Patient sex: M
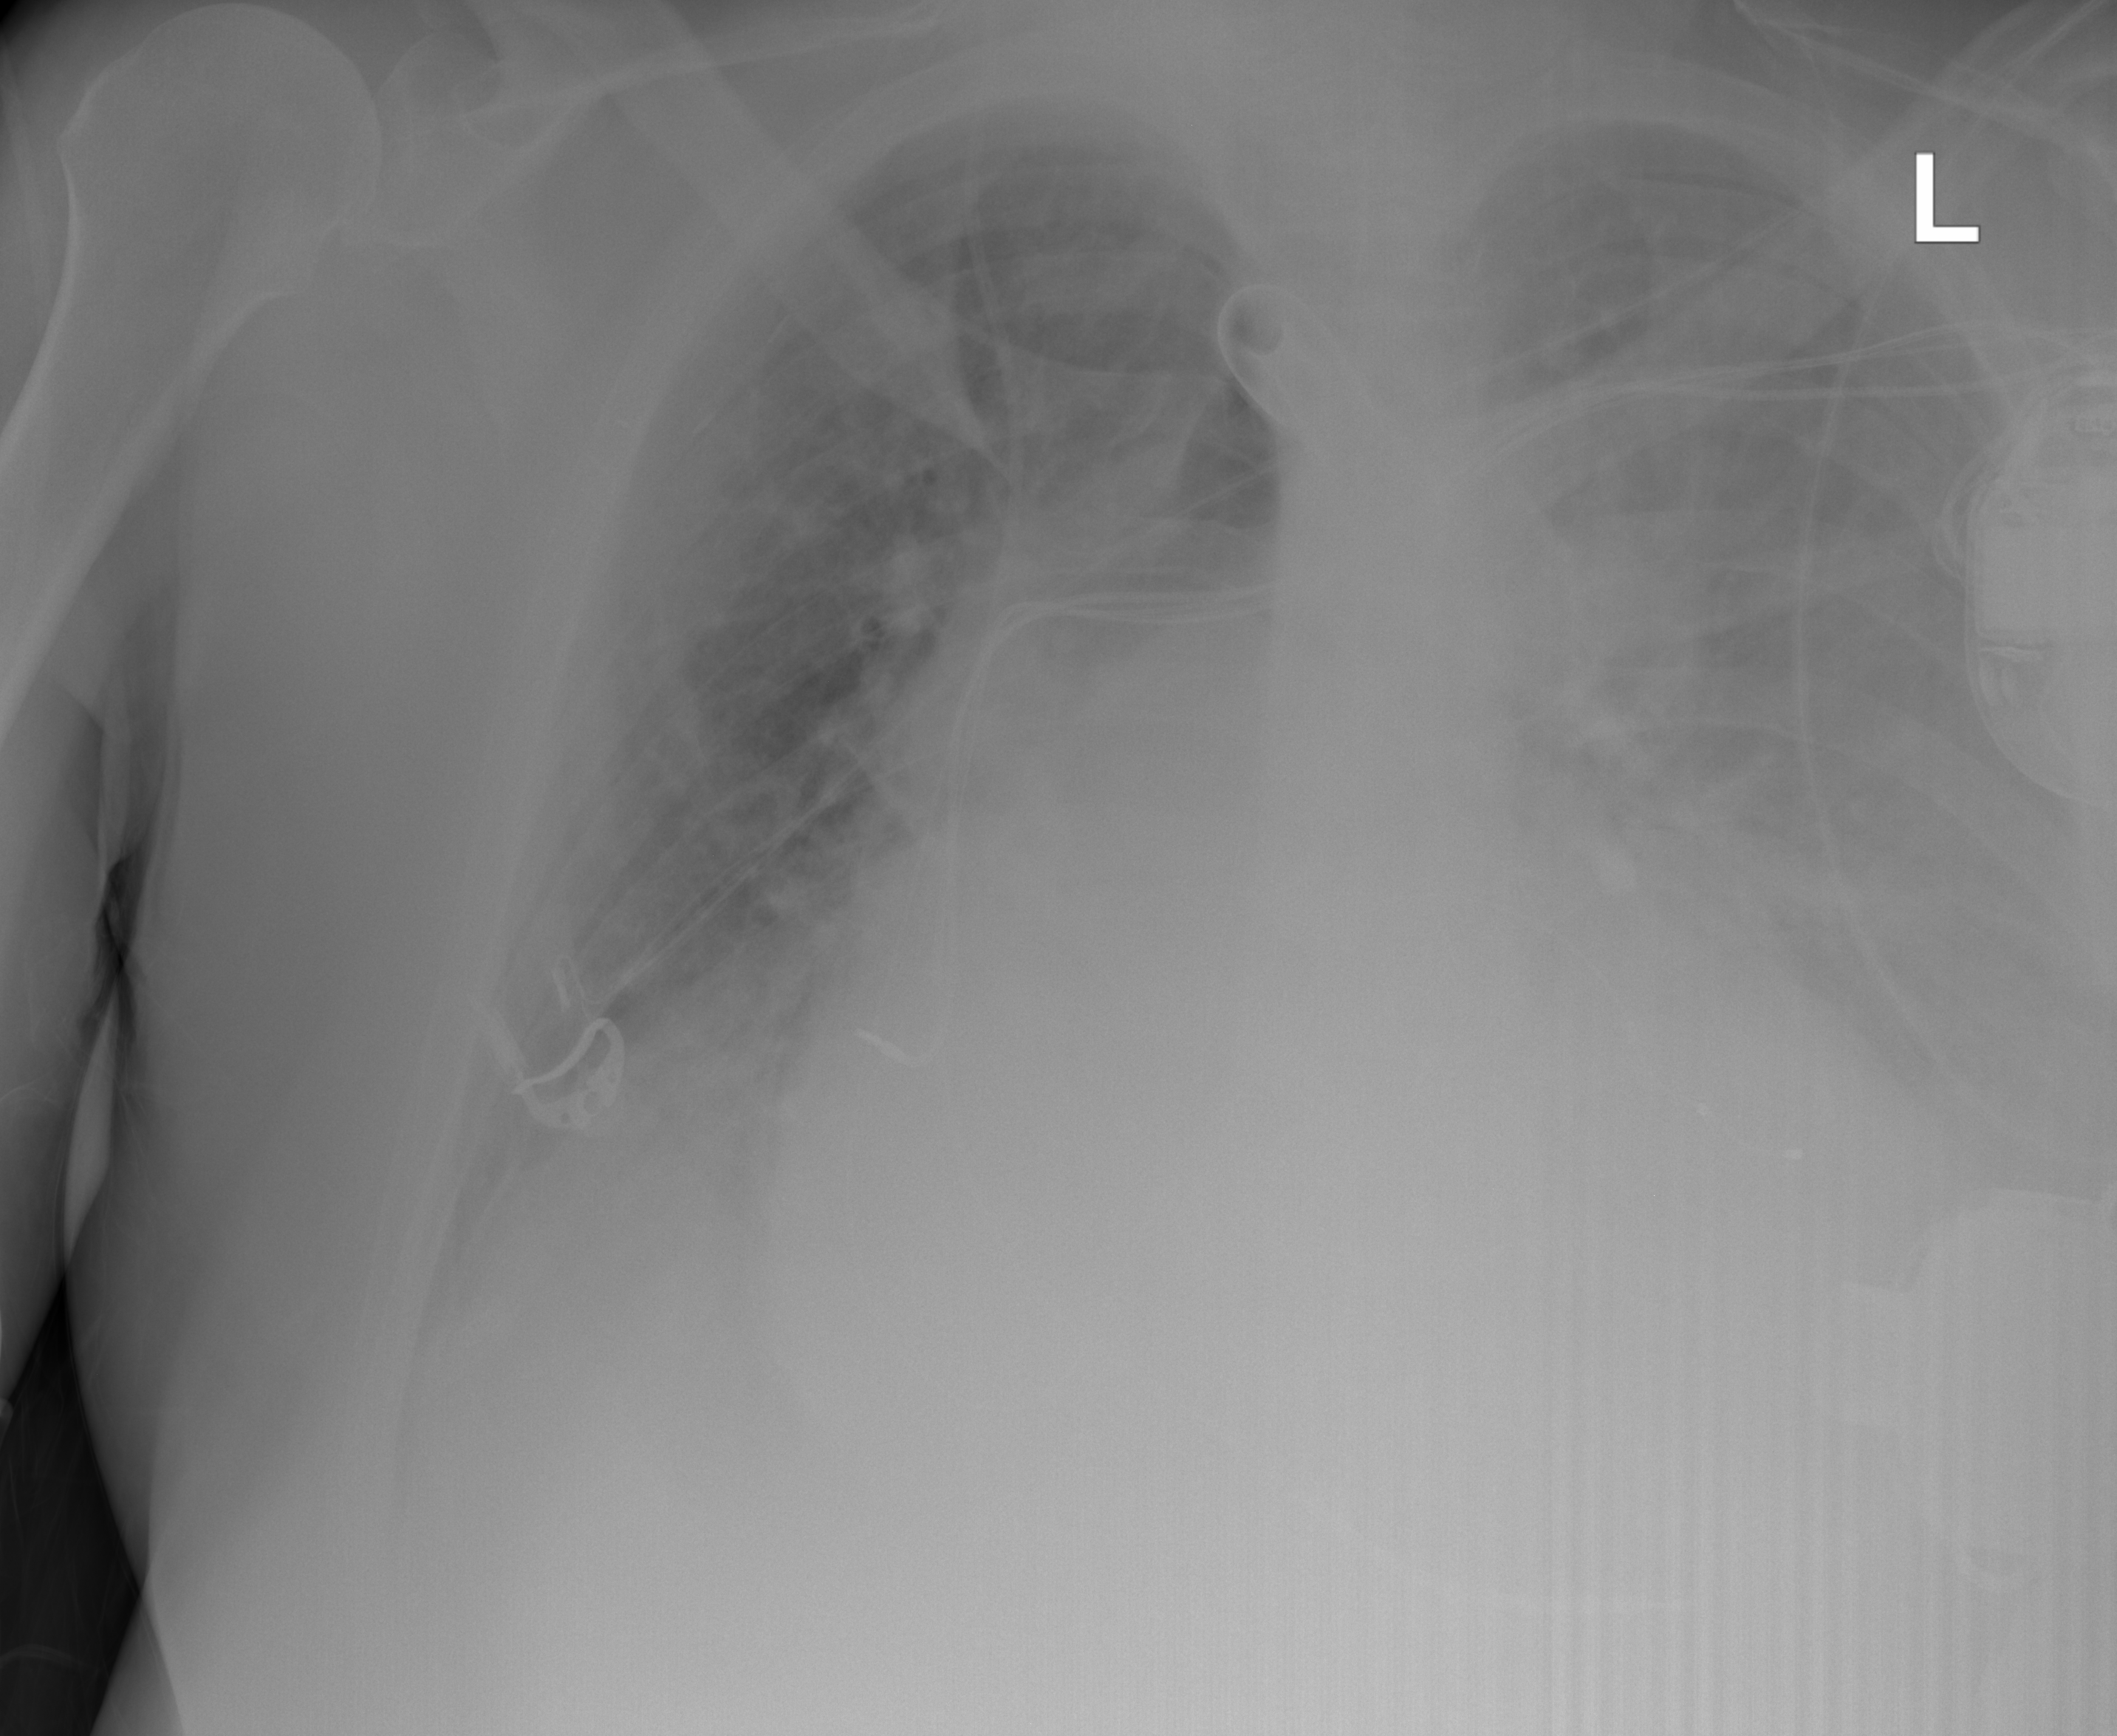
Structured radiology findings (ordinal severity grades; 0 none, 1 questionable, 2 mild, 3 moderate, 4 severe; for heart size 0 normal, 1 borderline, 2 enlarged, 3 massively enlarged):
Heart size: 3
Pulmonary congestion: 3
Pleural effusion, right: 2
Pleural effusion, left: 3
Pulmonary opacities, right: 2
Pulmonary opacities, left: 2
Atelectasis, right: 2
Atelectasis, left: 3